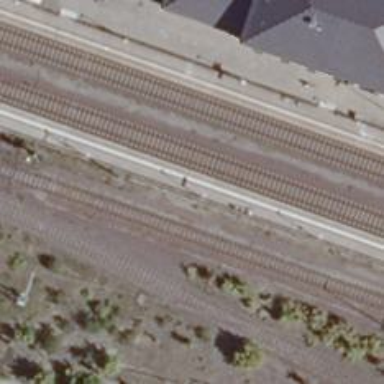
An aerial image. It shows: Category 5 railway station which is also public transport station.